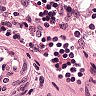
Metastatic tissue present: no